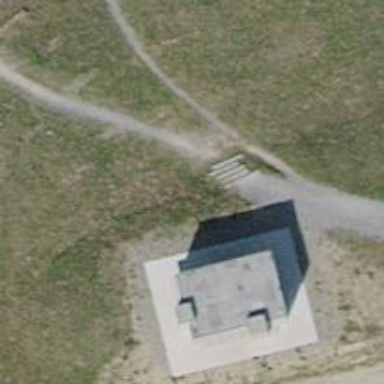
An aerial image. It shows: Steps made of ground.